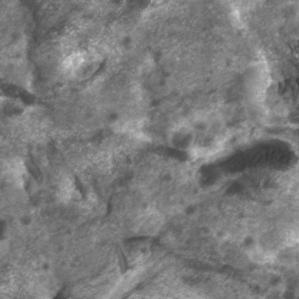
Label: non_frost